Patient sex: F
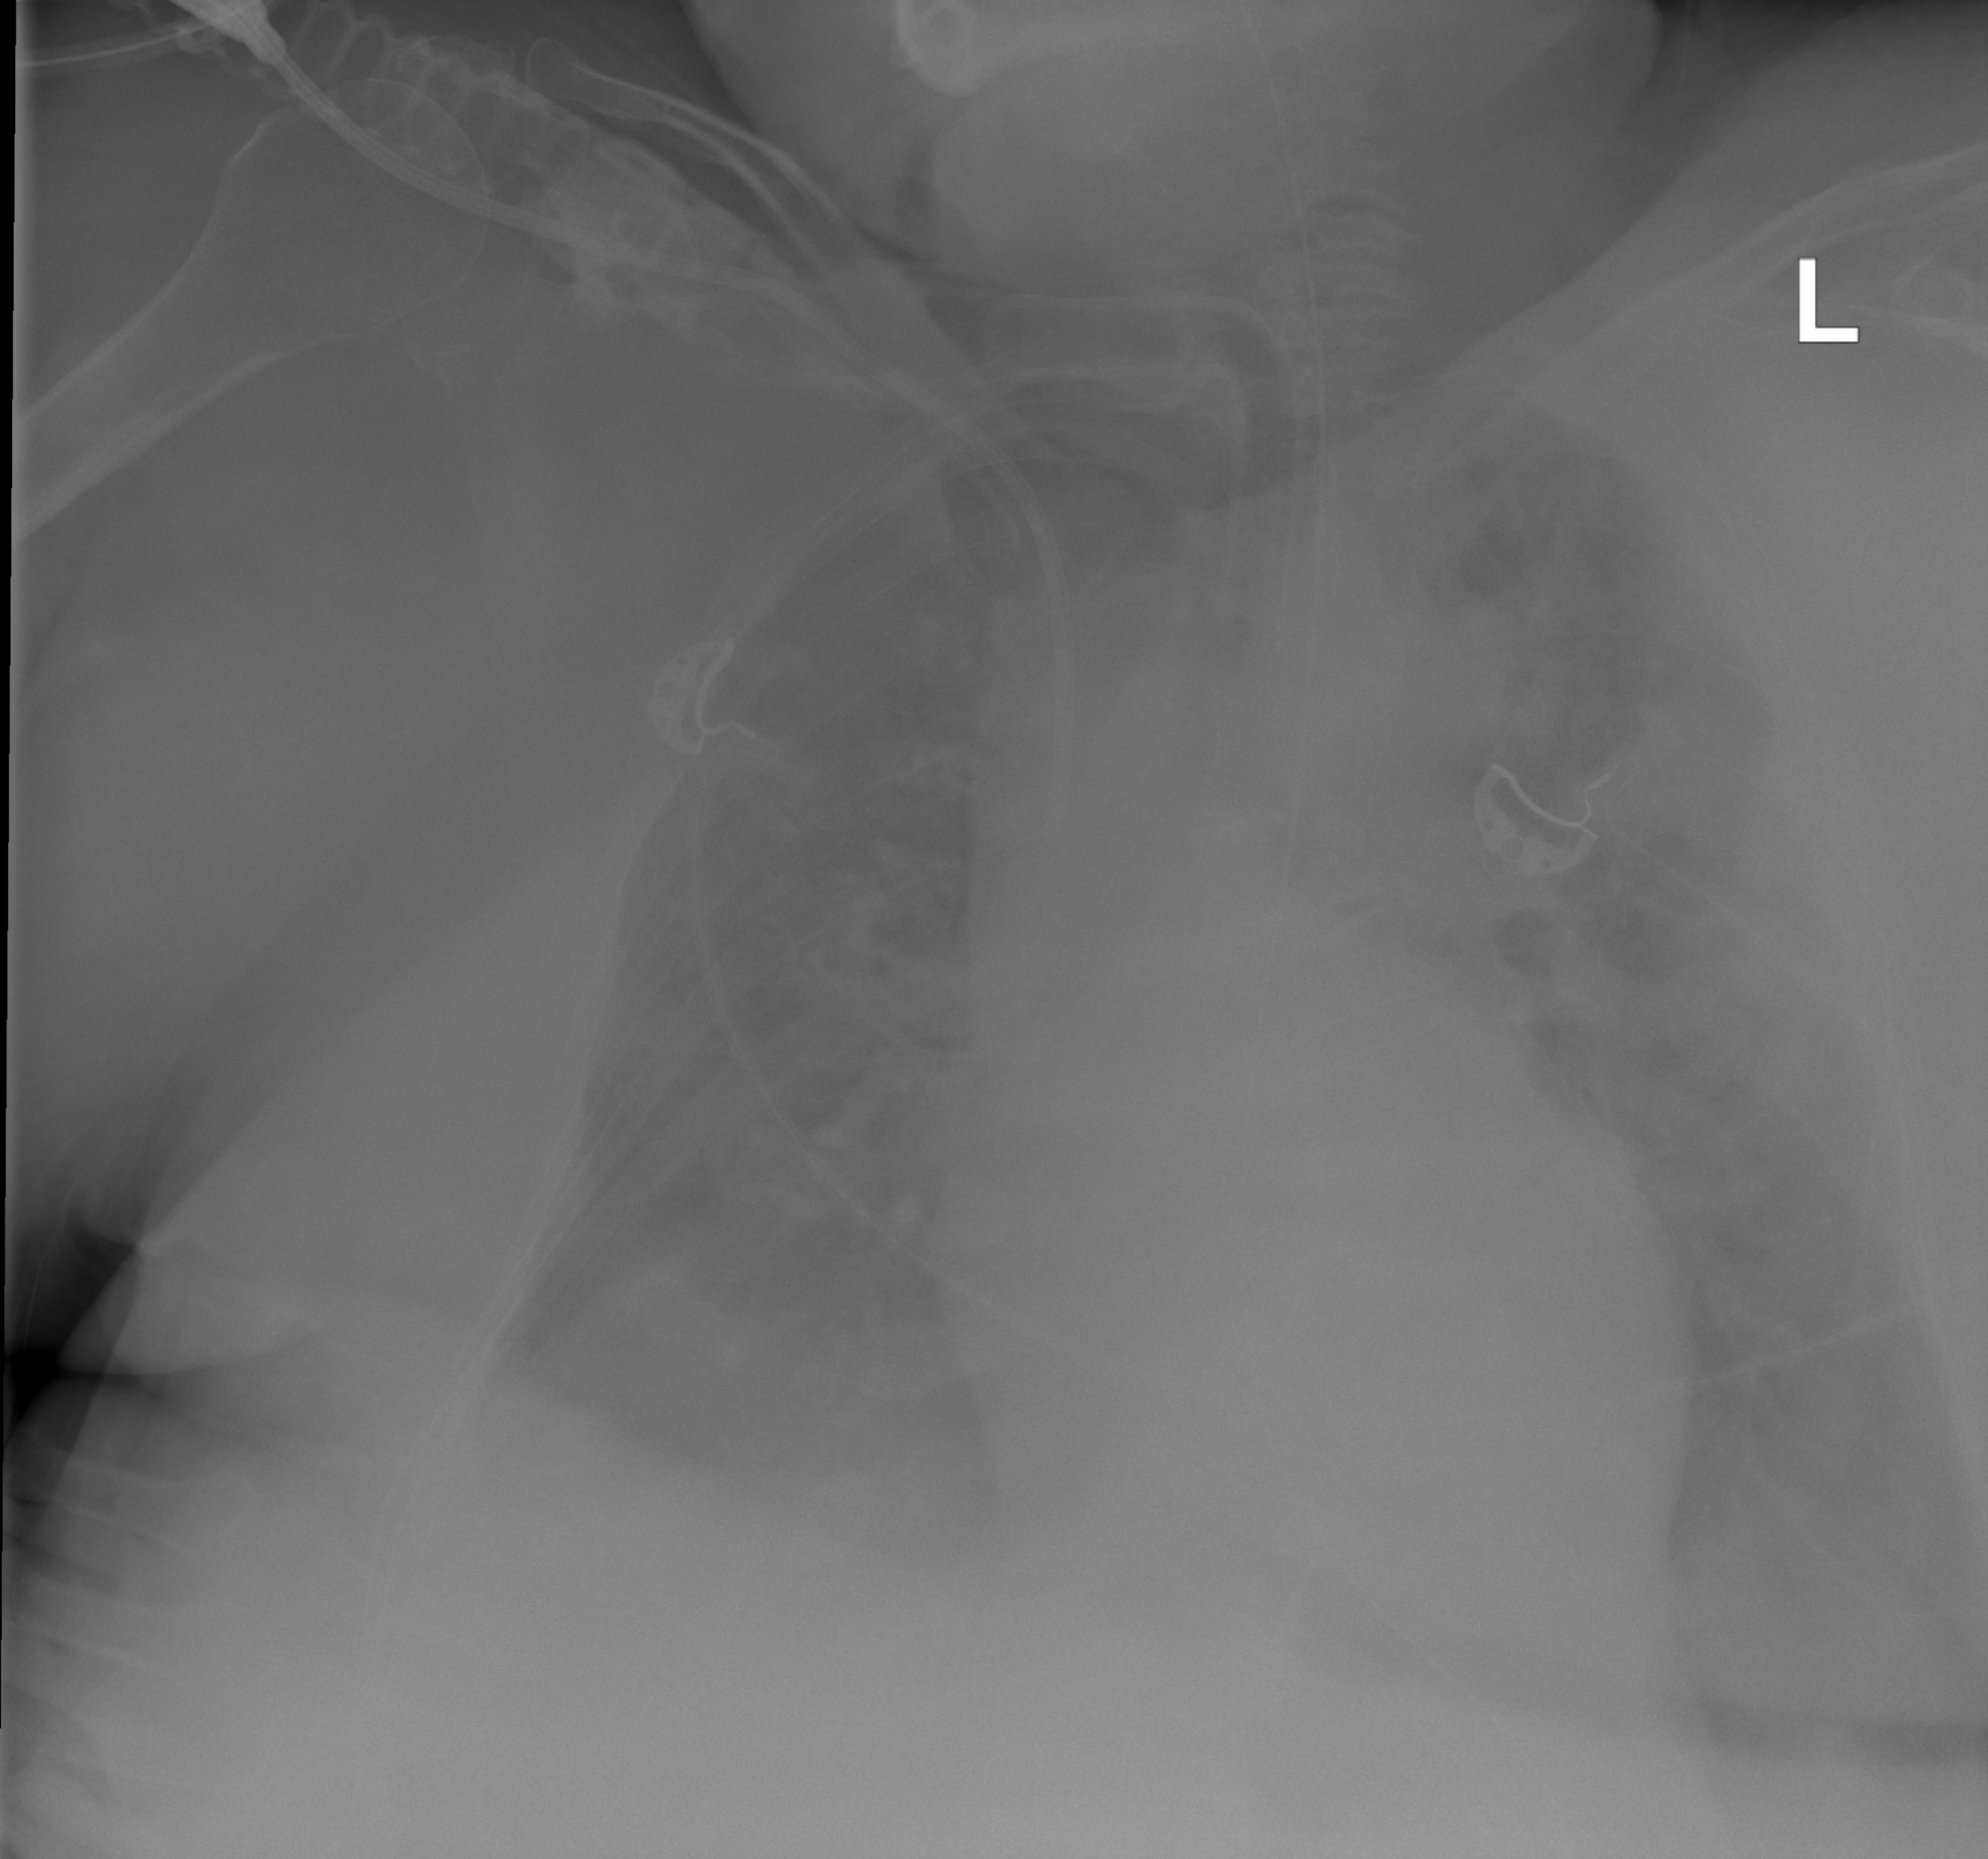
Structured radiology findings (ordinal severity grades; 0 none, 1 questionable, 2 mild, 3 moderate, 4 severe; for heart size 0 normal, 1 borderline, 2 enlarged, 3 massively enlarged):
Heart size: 2
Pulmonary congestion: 1
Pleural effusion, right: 3
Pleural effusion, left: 3
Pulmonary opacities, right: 3
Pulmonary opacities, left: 3
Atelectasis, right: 2
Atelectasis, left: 2